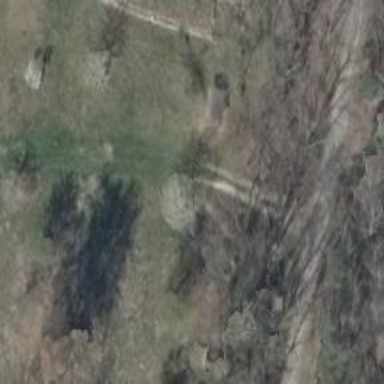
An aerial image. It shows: Picnic site with picnic shelter.